Interaction volume radius: 5 \u00c5
Interaction volume height: 25 \u00c5
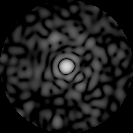
Disorder parameter: 0.8288